Question: I'm trying to use ListPopupWindow to show a list of strings via an 'ArrayAdapter' (eventually this will be a more complex custom adapter). Code is below. As shown in the screenshot, the resulting 'ListPopupWindow' seems to act as if the content width is zero. It shows the proper number of items, the items are still clickable, and clicking successfully produce a 'Toast', so at least that much is working properly.
An interesting note: I could supply a width in pixels to 'popup.setWidth(...)' instead of 'ListPopupWindow.WRAP_CONTENT' and it will show some of the content, but this seems very inflexible.
How do I make the 'ListPopupWindow' wrap its content?
'''
public class MainActivity extends Activity {
private static final String[] STRINGS = {"Option1","Option2","Option3","Option4"};
private View anchorView;
@Override
public void onCreate(Bundle savedInstanceState) {
super.onCreate(savedInstanceState);
getActionBar().setHomeButtonEnabled(true);
setContentView(R.layout.activity_main);
anchorView = findViewById(android.R.id.home);
}
@Override
public boolean onCreateOptionsMenu(Menu menu) {
getMenuInflater().inflate(R.menu.activity_main, menu);
return true;
}
@Override
public boolean onOptionsItemSelected(MenuItem item) {
switch (item.getItemId()) {
case android.R.id.home:
showPopup();
return true;
}
return super.onOptionsItemSelected(item);
}
private void showPopup() {
ListPopupWindow popup = new ListPopupWindow(this);
popup.setAdapter(new ArrayAdapter<String>(this, android.R.layout.simple_list_item_1, STRINGS));
popup.setAnchorView(anchorView);
popup.setWidth(ListPopupWindow.WRAP_CONTENT);
popup.setOnItemClickListener(new OnItemClickListener() {
@Override
public void onItemClick(AdapterView<?> parent, View view, int position, long id) {
Toast.makeText(MainActivity.this, "Clicked item " + position, Toast.LENGTH_SHORT).show();
}
});
popup.show();
}
}
'''

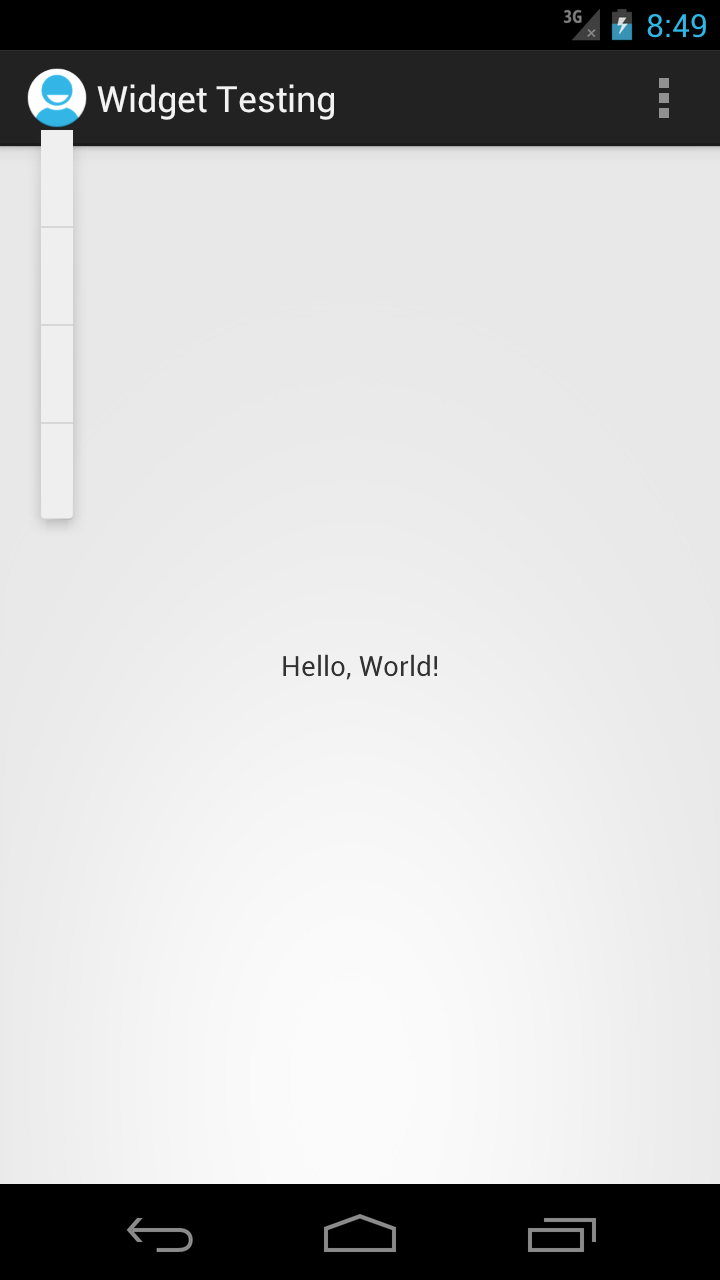
Answer: The problem is with the implementation of 'ListPopupWindow'. I checked the source code, and using 'setContentWidth(ListPopupWindow.WRAP_CONTENT)' or 'setWidth(ListPopupWindow.WRAP_CONTENT)' makes the popup window use the width of its anchor view instead.